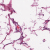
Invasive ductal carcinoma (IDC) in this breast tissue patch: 0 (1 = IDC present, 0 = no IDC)